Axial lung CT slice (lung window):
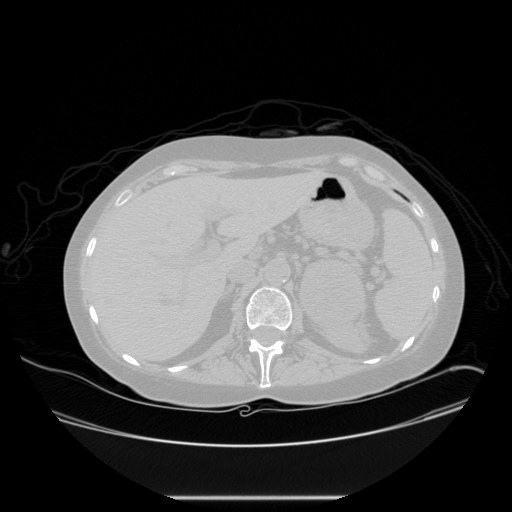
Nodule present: no